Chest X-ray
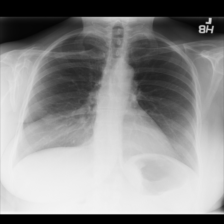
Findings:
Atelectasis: negative
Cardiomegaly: negative
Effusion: negative
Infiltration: negative
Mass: negative
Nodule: negative
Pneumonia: negative
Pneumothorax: negative
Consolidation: negative
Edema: negative
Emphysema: negative
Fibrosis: negative
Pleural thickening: negative
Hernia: negative